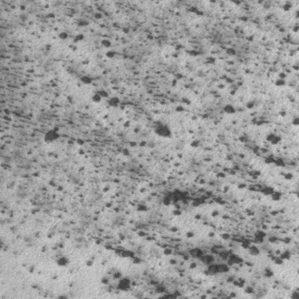
Label: frost